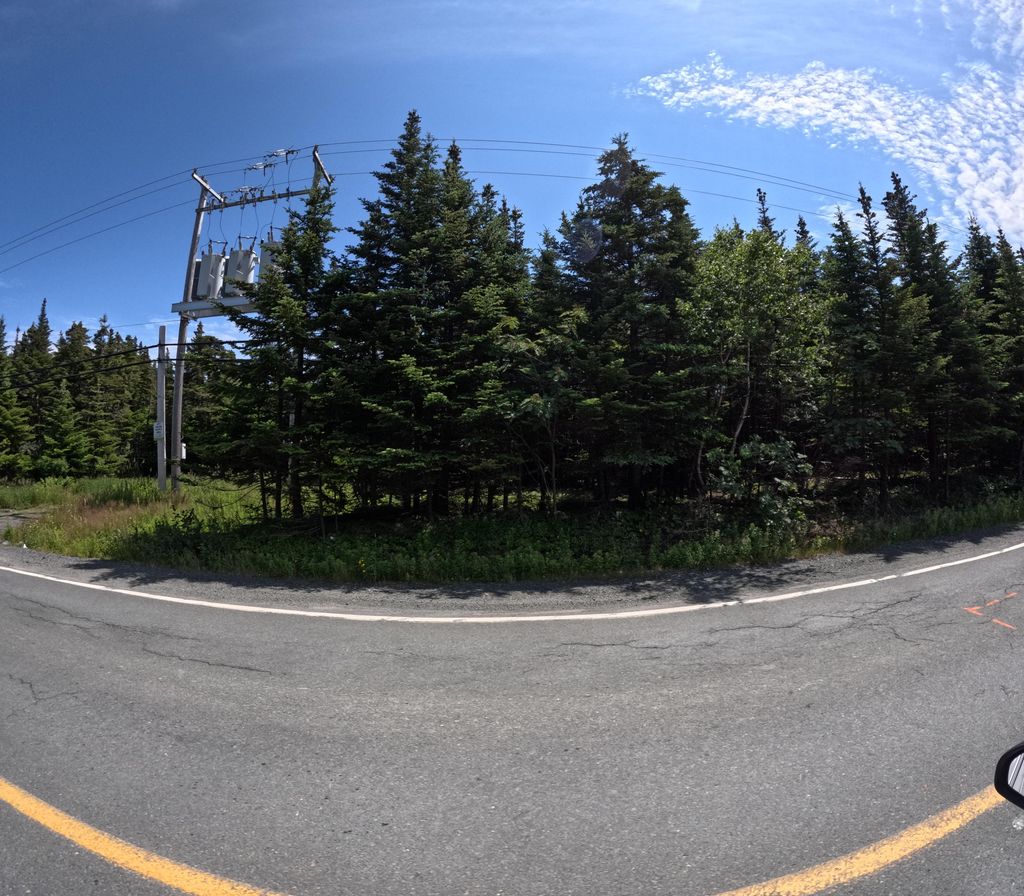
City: st_johns